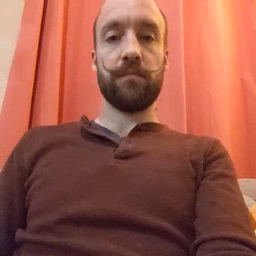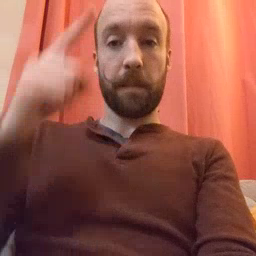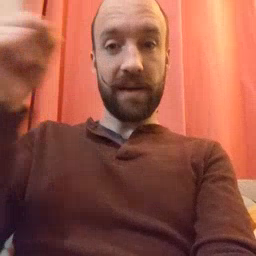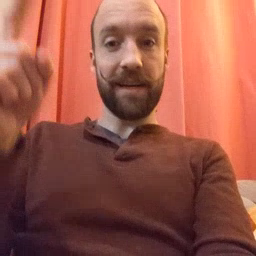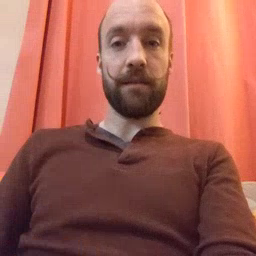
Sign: penny